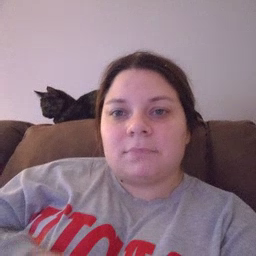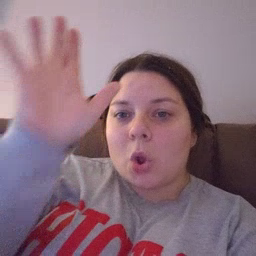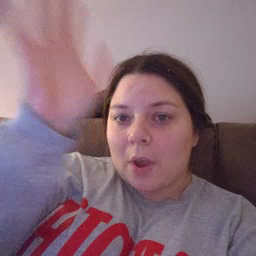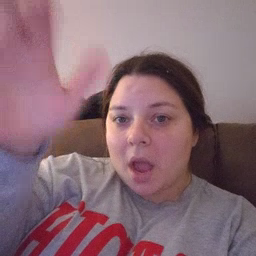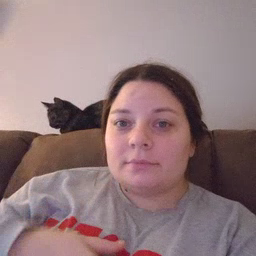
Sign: grandpa